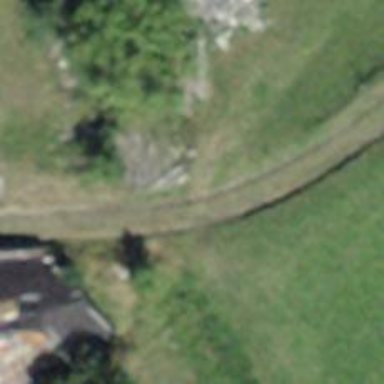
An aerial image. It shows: Path covered with grass.